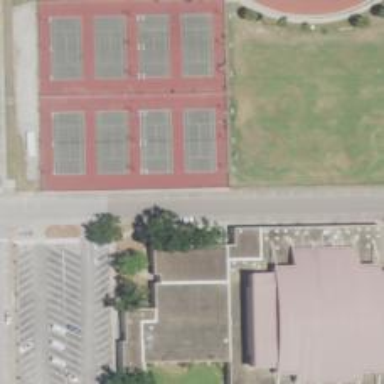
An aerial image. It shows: Tennis court in leisure pitch.